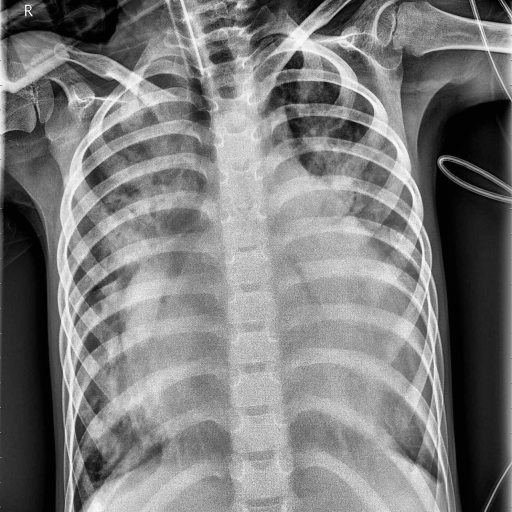
Finding: PNEUMONIA